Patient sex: F
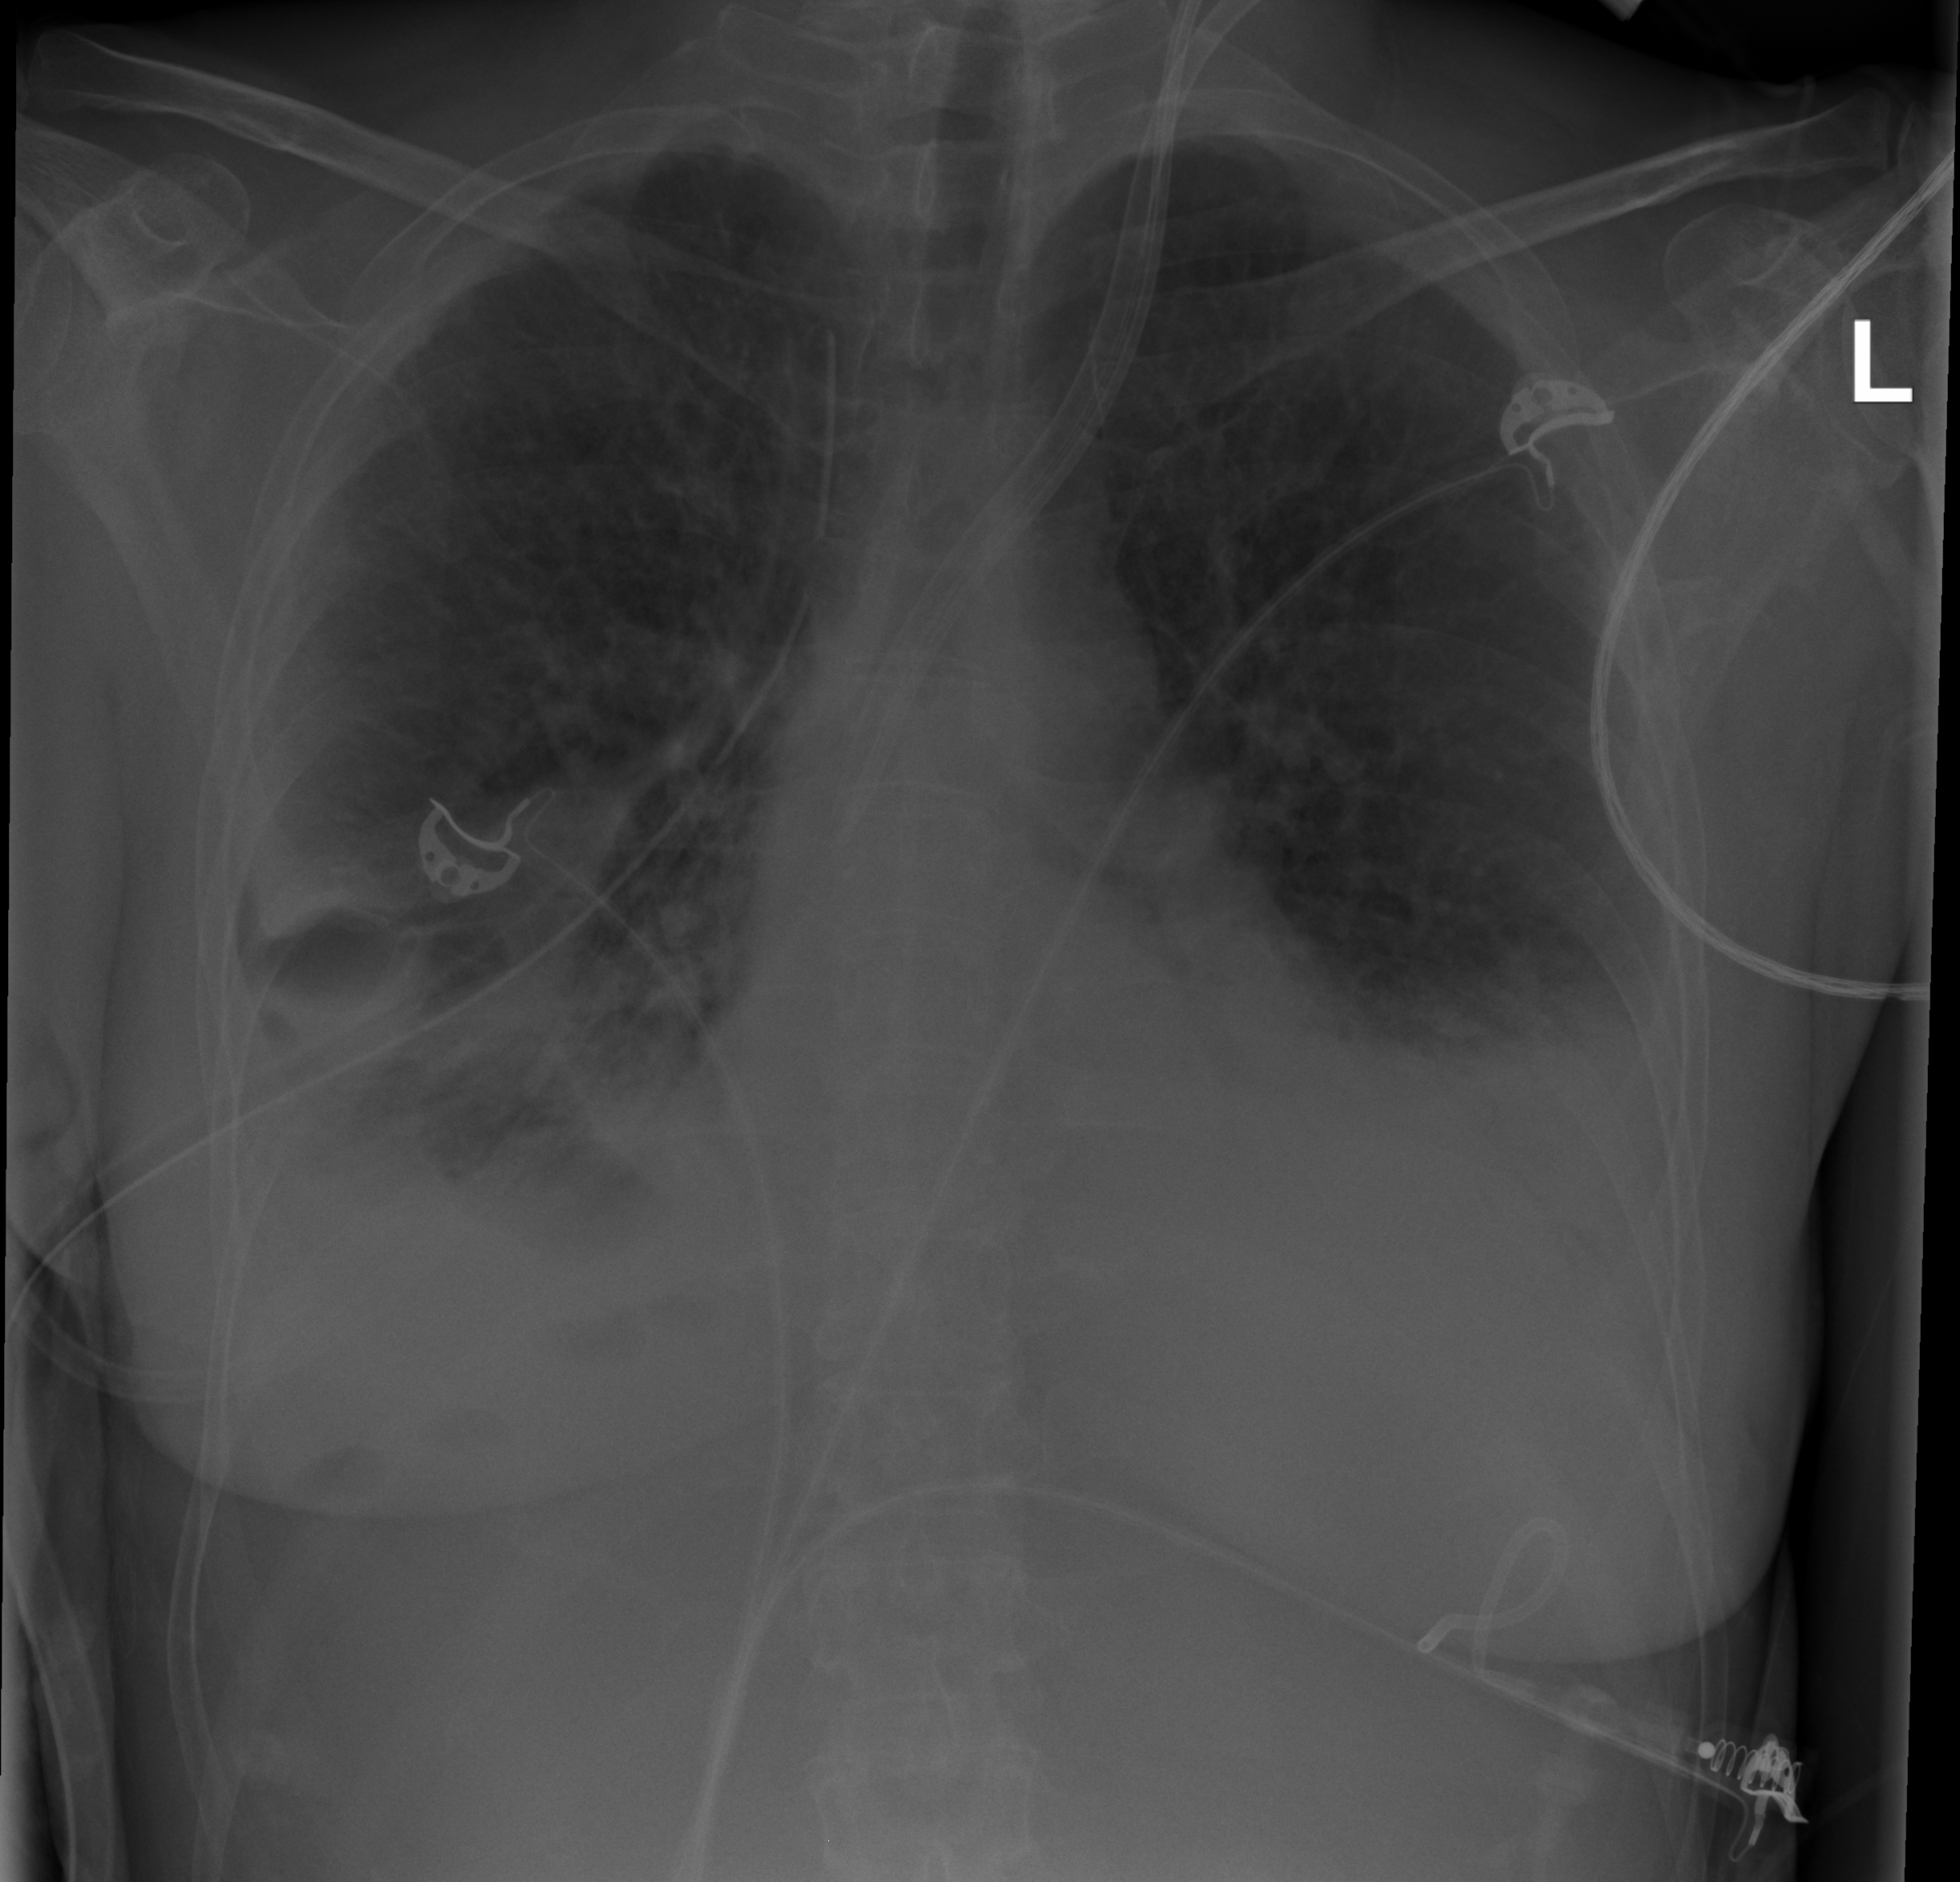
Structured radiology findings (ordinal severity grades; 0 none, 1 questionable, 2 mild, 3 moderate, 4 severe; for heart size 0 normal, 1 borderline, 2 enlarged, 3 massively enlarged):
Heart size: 0
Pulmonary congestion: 2
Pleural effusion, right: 2
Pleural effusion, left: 2
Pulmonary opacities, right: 2
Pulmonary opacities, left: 2
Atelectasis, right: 3
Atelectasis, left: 3